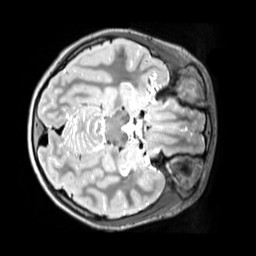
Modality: T2w
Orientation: axial
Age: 11
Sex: male
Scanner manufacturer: siemens
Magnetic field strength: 3 T
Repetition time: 3.2 s
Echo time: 0.408 s